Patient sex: M
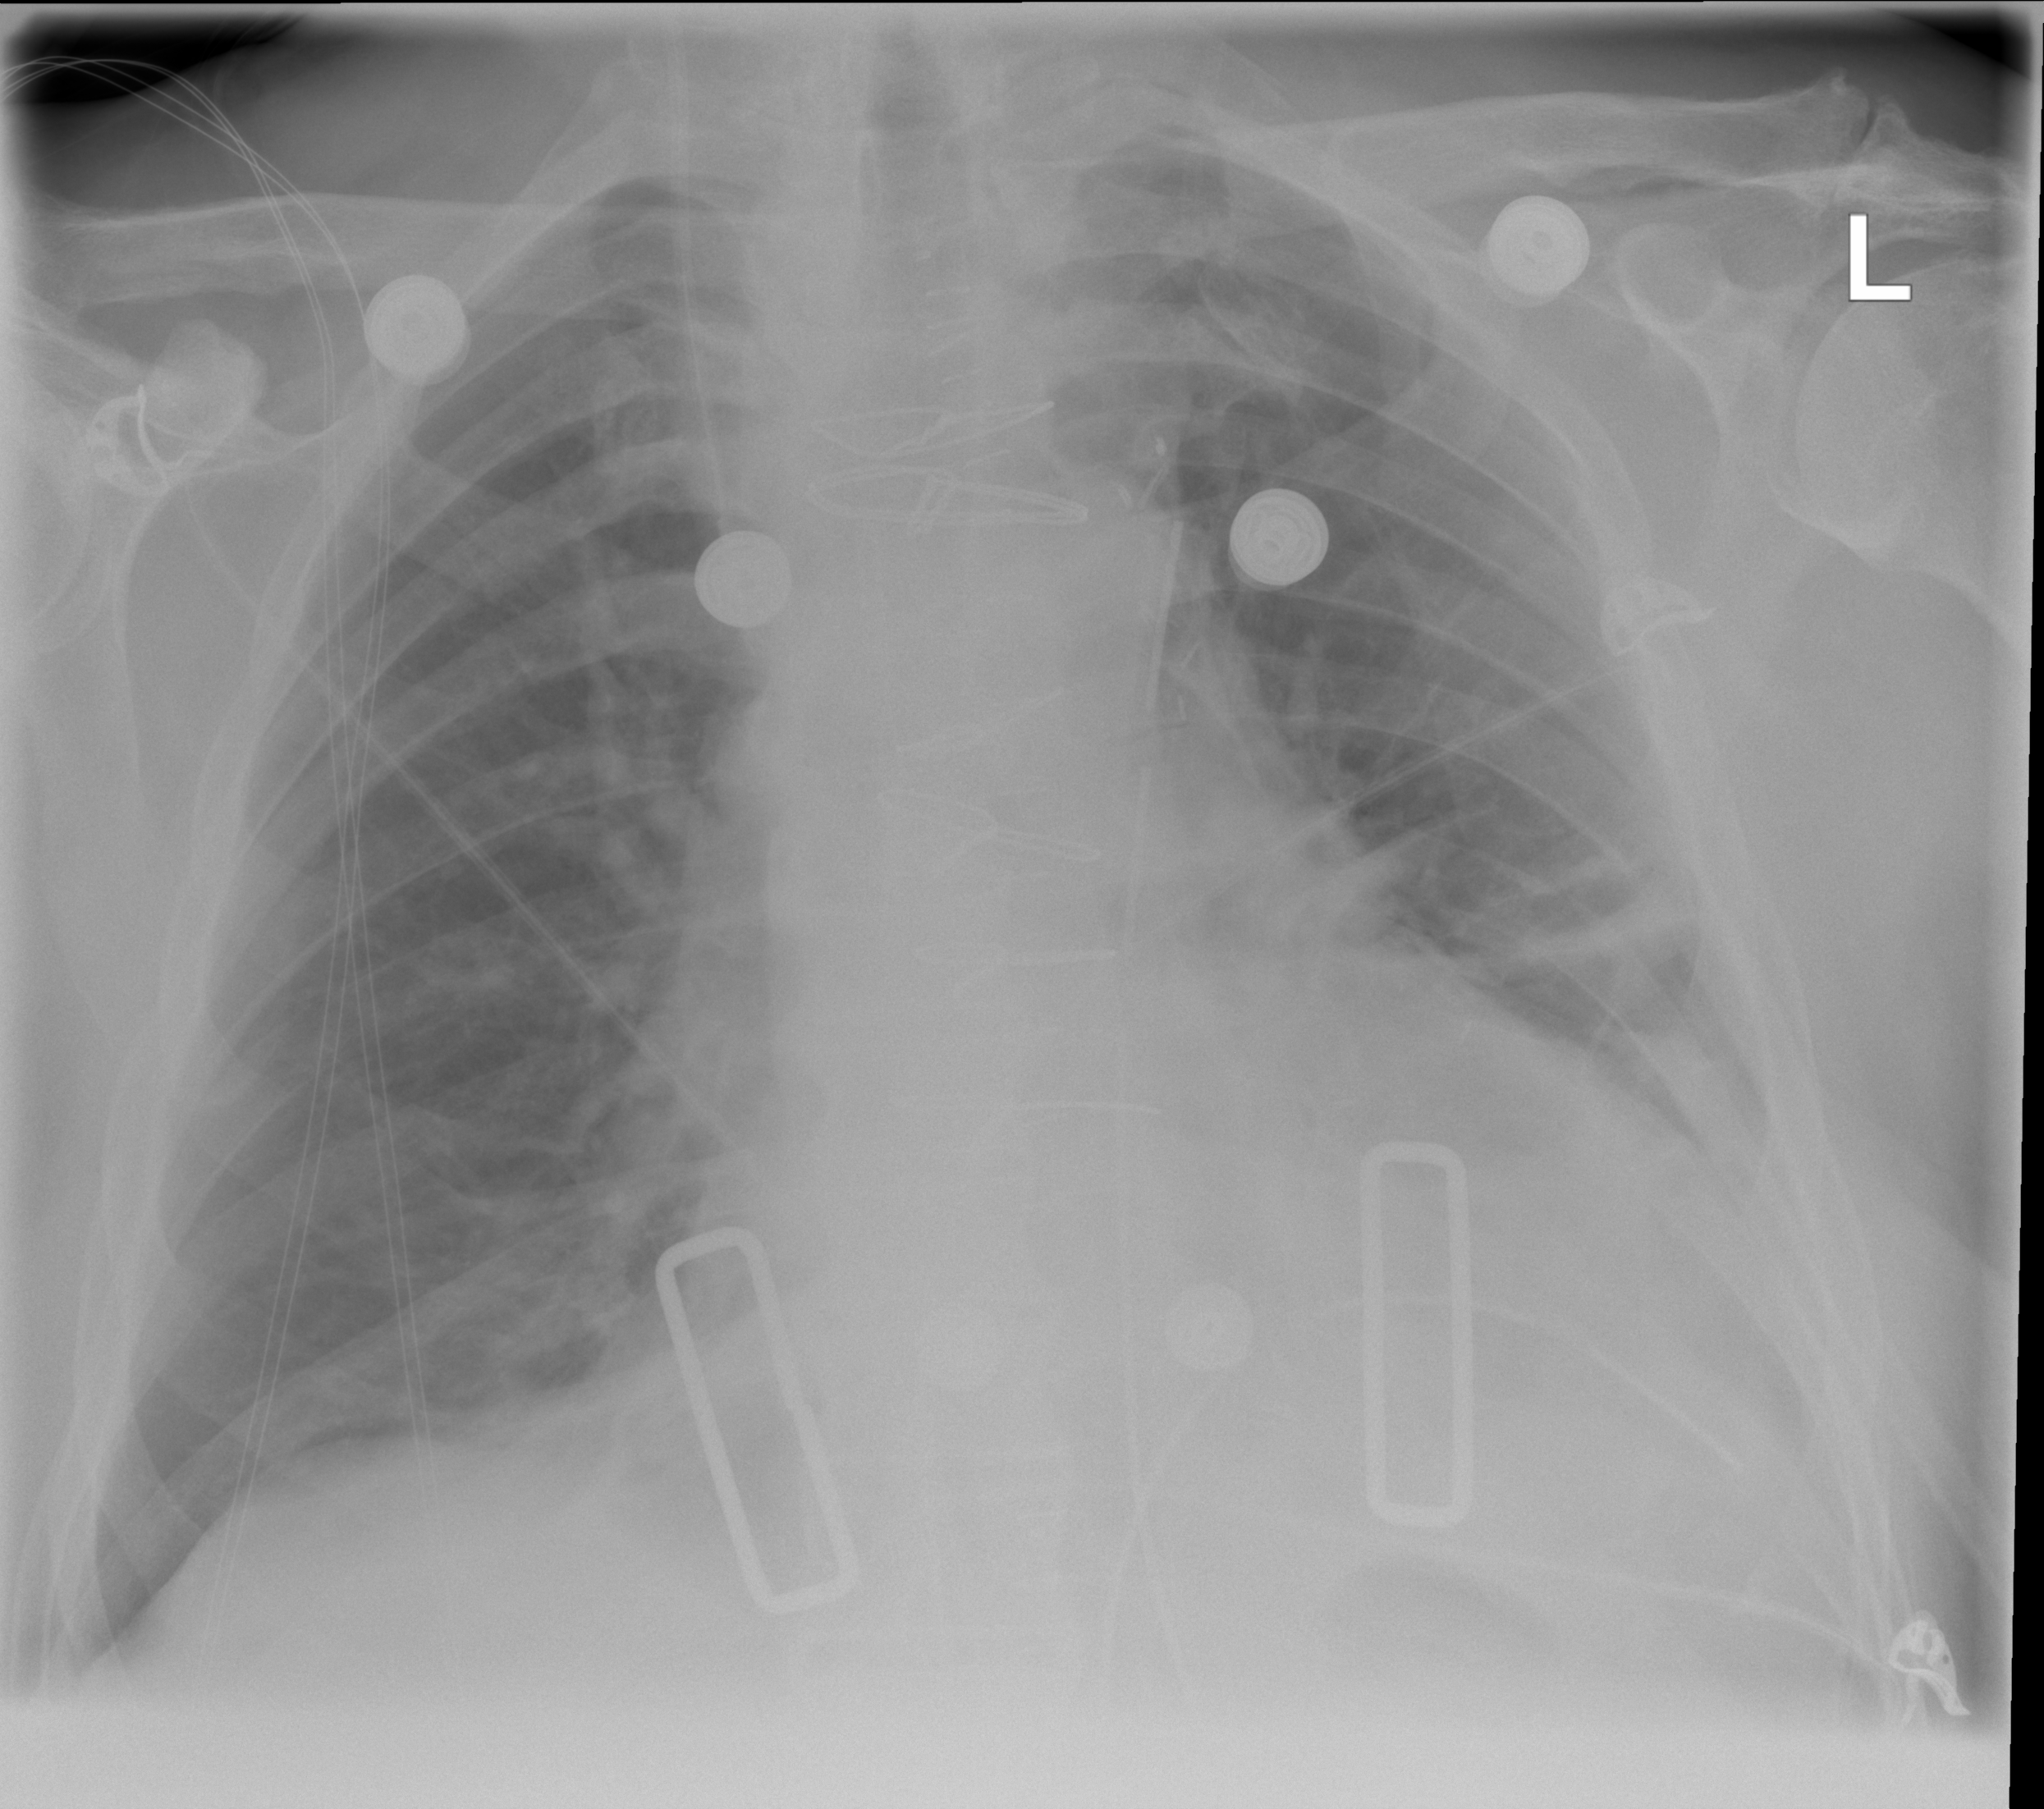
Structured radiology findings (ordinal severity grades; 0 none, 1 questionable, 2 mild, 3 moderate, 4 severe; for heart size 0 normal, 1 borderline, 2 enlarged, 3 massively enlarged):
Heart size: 0
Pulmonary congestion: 0
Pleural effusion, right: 0
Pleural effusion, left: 2
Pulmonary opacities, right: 0
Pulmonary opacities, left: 0
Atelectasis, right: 2
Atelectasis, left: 2